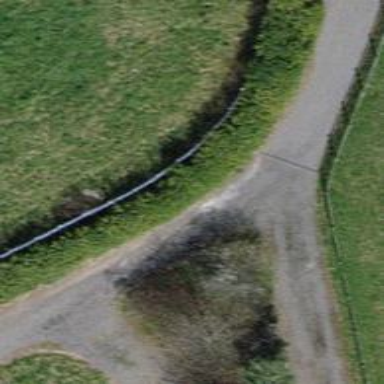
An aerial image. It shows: Fence with chain link type.